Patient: sex M, age 32
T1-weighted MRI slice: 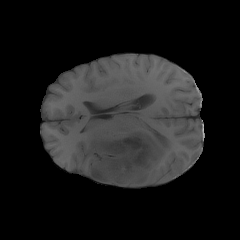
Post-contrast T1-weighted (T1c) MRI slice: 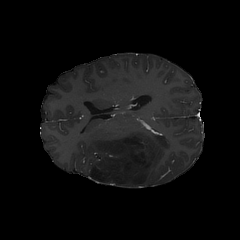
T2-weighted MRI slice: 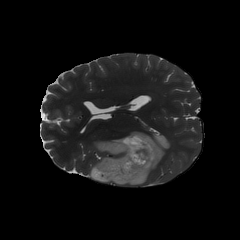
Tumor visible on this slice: yes
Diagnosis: Astrocytoma, IDH-mutant
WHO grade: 2